Field crop: tomato
Growth stage: 2
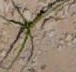
Species: cyperus